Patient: sex F, age 61
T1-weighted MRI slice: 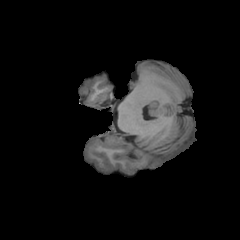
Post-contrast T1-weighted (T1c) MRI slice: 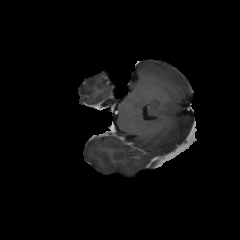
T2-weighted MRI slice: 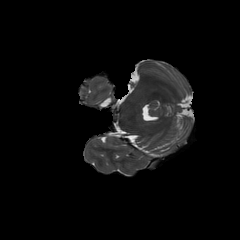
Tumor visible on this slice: no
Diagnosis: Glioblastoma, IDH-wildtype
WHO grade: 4